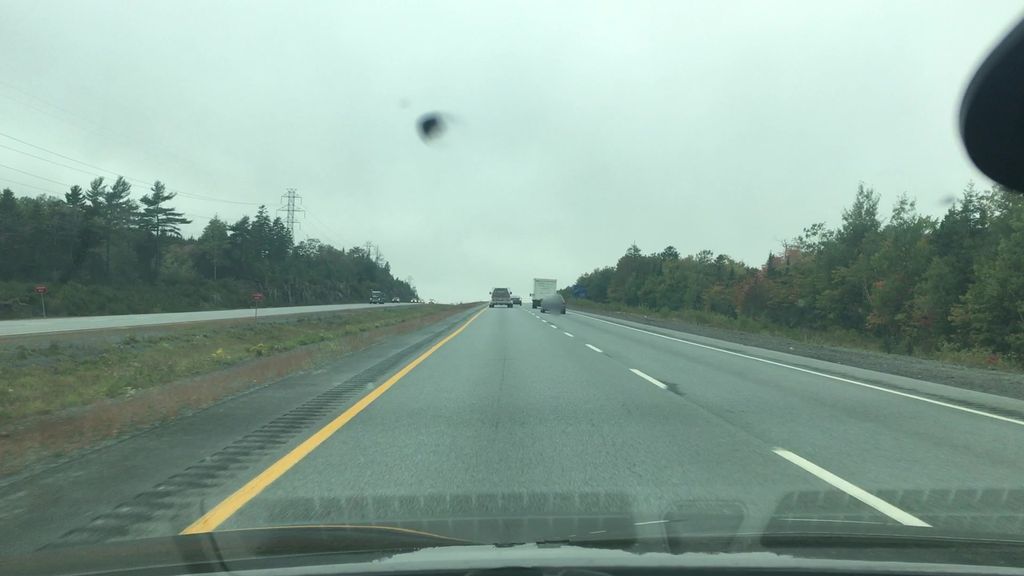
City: halifax